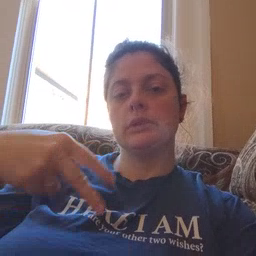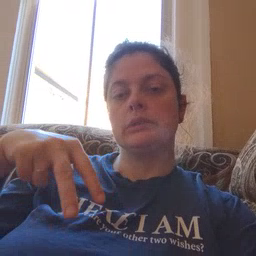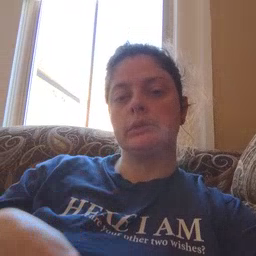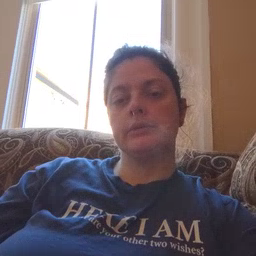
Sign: dance